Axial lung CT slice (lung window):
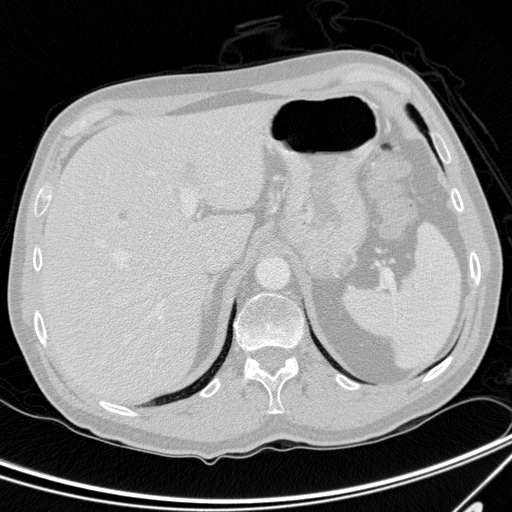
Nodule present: no